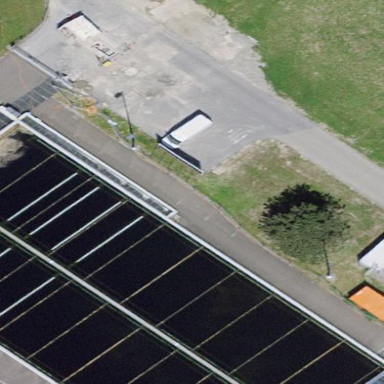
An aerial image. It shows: Image of wastewater.